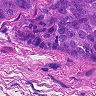
Metastatic tissue present: yes